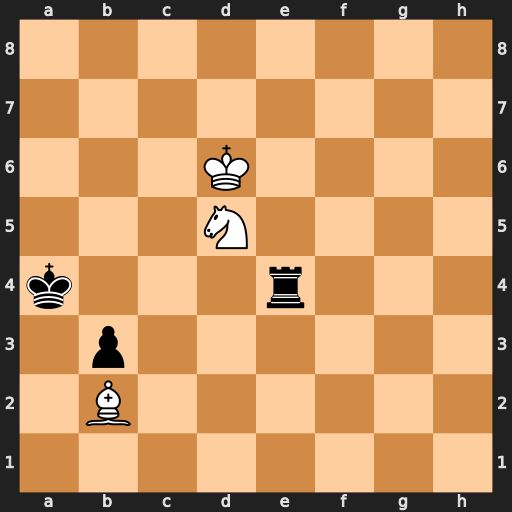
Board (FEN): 8/8/3K4/3N4/k3r3/1p6/1B6/8
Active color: w
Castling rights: -
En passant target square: -
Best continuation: Nc3+ Kb4 Nxe4